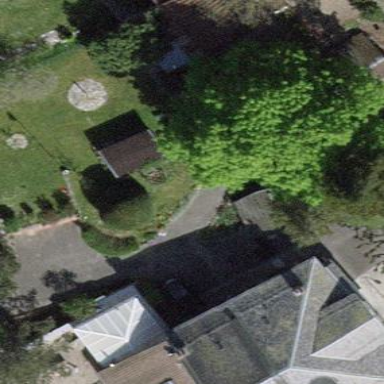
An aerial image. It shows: Garden enclosed by fence.